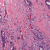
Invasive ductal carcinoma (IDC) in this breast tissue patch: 0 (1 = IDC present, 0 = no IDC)